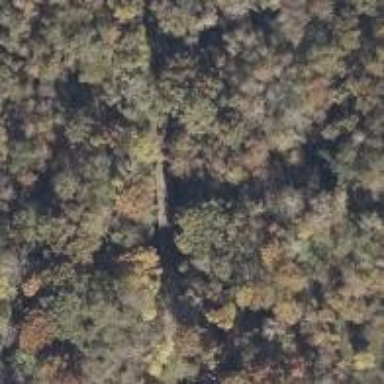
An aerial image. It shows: Disused railway bridge.